Interaction volume radius: 10 \u00c5
Interaction volume height: 35 \u00c5
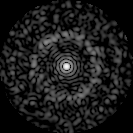
Disorder parameter: 0.8379